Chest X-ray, PA view. Patient: 49 years old, sex M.
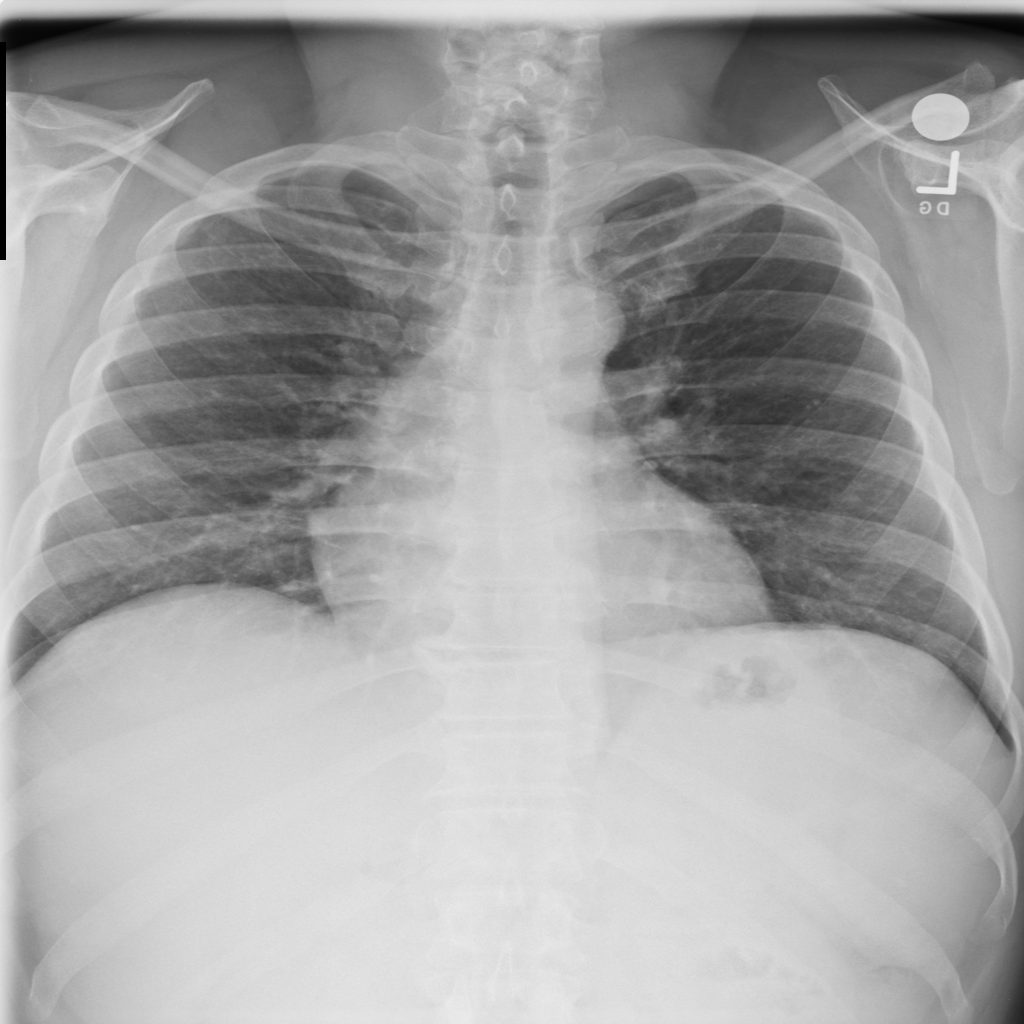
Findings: No Finding